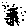
Label: square